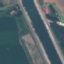
Label: River